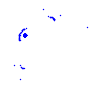
Particle: electron